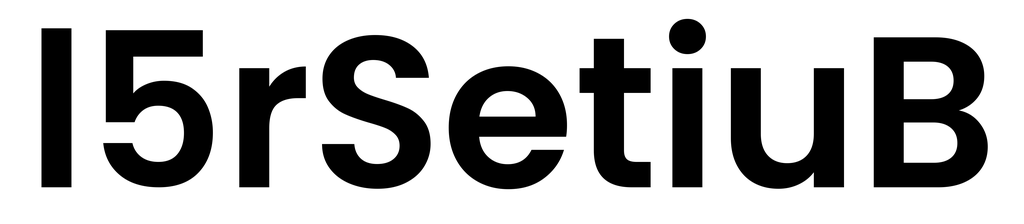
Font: Poppins-SemiBold